Interaction volume radius: 10 \u00c5
Interaction volume height: 20 \u00c5
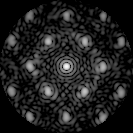
Disorder parameter: 0.3788